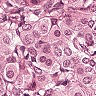
Metastatic tissue present: yes